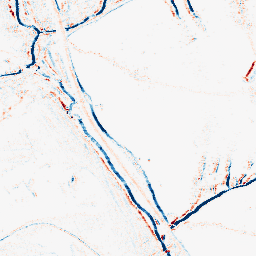
Category: morphological
Decomposition family: morphological_rect
Decomposition parameters: operation: average
width: 5
height: 3
Upsampling method: quintic
Upsampling parameters: scale: 8
Upsampling scale: 8